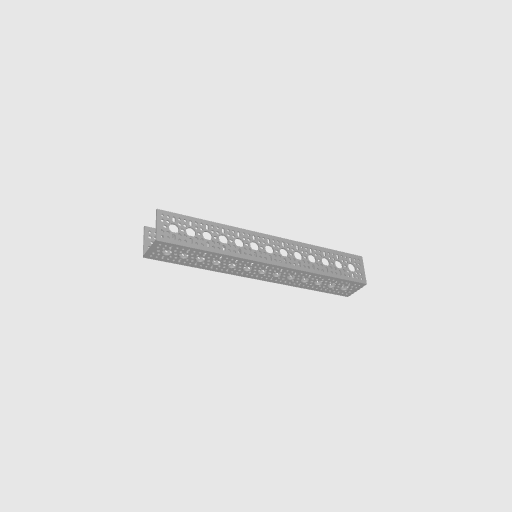
Part: UChannel13H